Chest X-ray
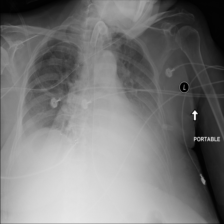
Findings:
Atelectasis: negative
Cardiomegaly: negative
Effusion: negative
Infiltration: negative
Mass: negative
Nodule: negative
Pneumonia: negative
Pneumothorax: negative
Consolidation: negative
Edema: negative
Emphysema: negative
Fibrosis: negative
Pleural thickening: negative
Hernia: negative